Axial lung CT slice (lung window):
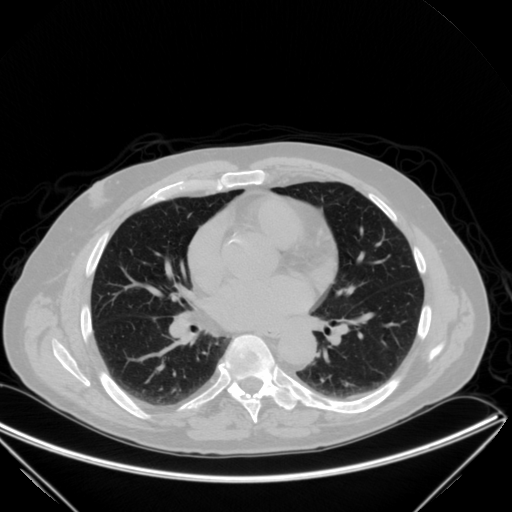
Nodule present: no